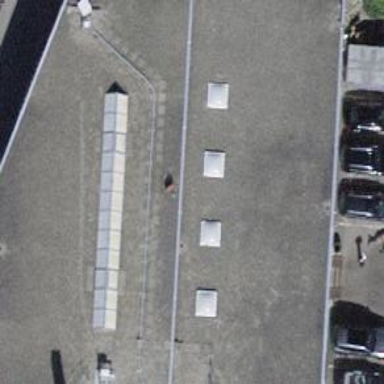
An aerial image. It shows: Industrial building.